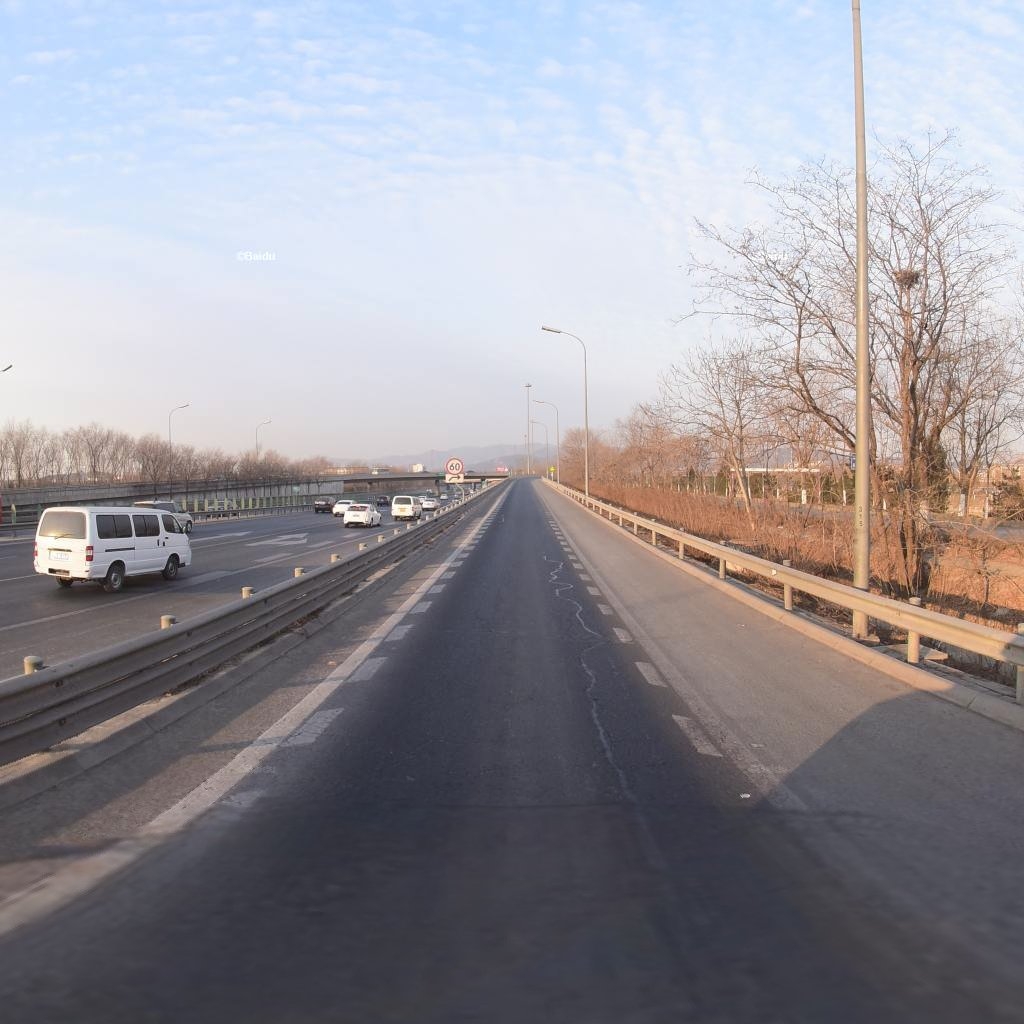
Region: Haidian
Road damage annotations: longitudinal patch, longitudinal patch